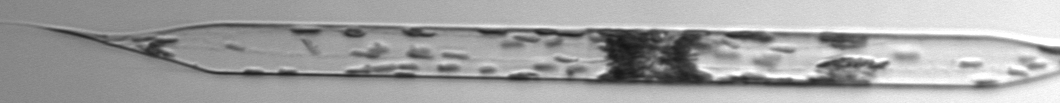
Label: Rhizosolenia